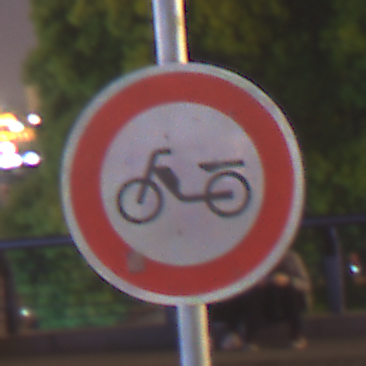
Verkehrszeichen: VerbotMofas
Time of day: Night
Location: Outdoor (Urban)
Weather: PartlyCloudy
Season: NotSpecified
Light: Natural